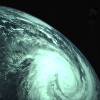
Label: cloud